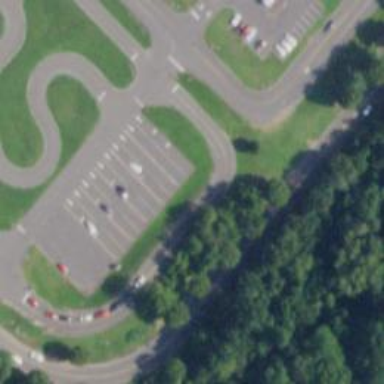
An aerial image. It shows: Service road leading to test track.